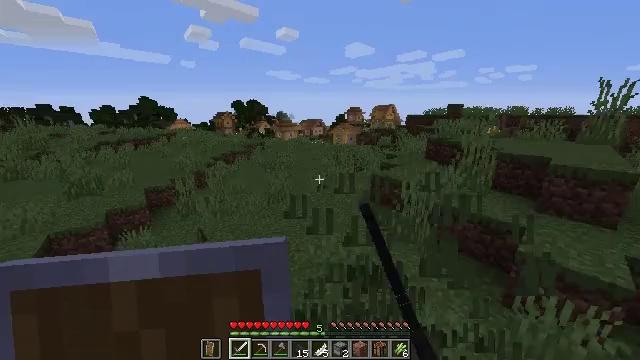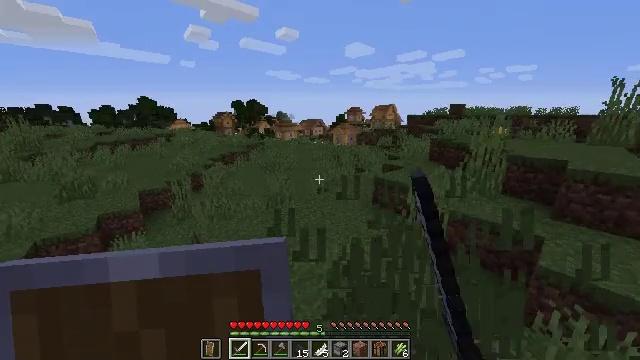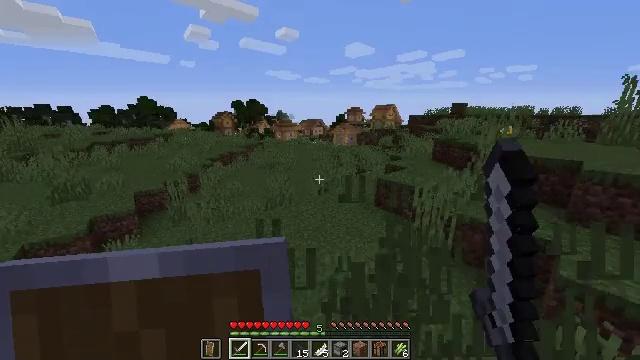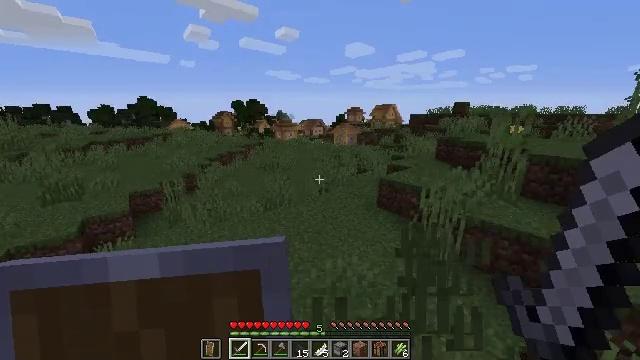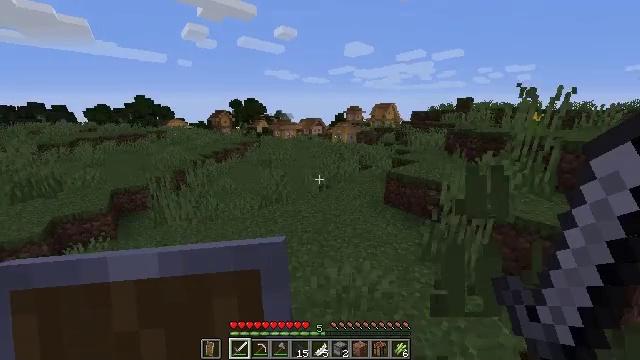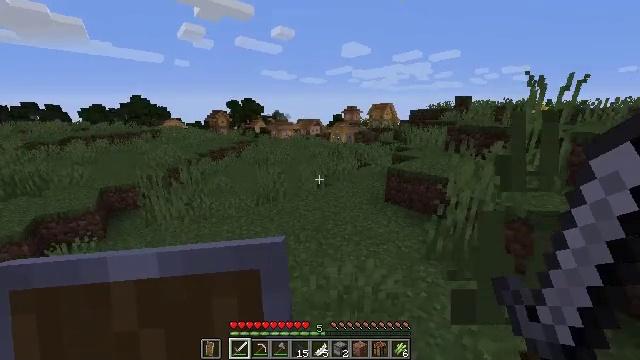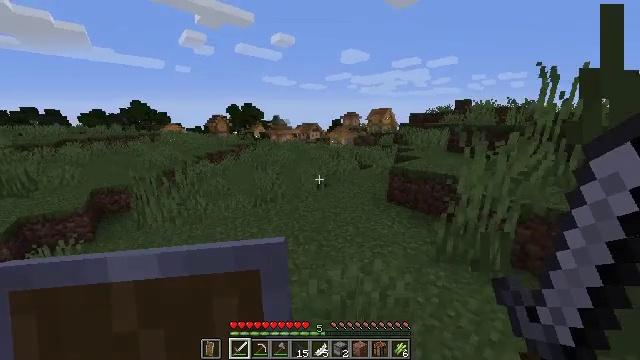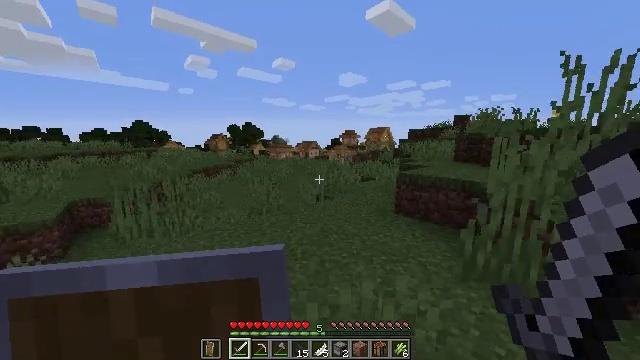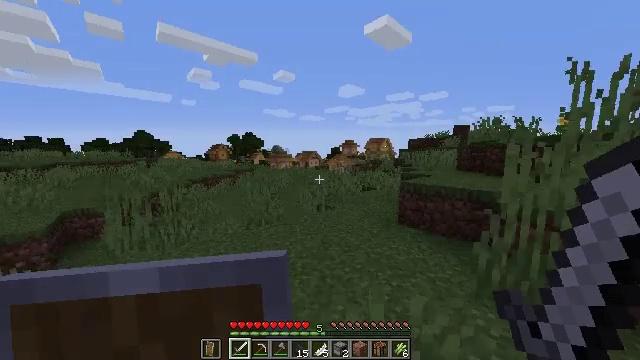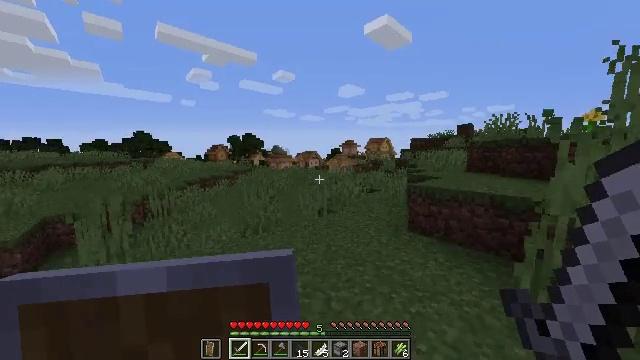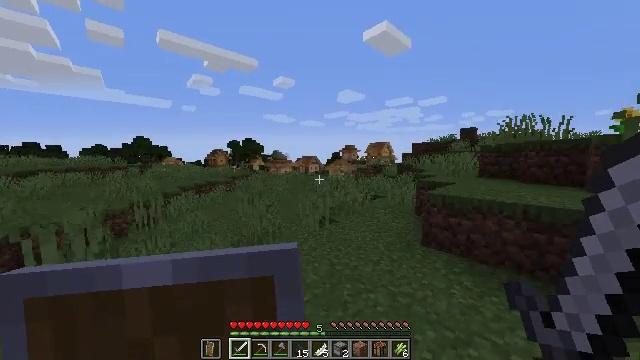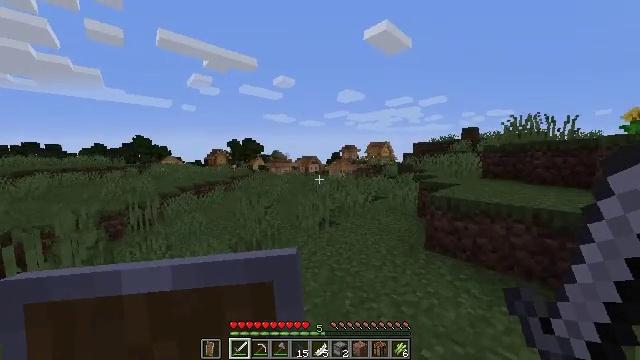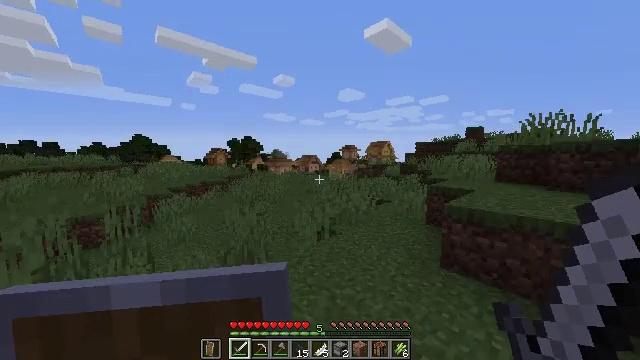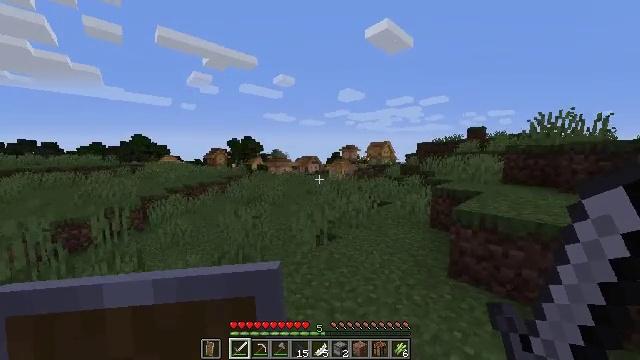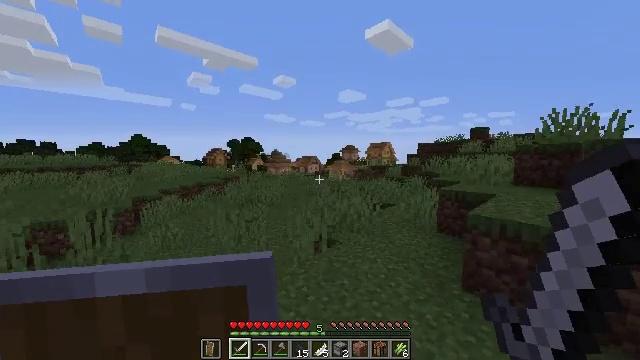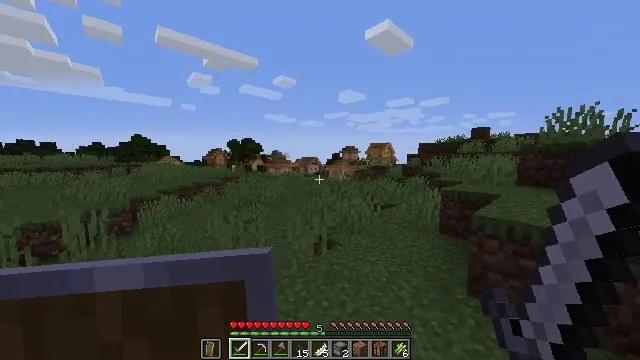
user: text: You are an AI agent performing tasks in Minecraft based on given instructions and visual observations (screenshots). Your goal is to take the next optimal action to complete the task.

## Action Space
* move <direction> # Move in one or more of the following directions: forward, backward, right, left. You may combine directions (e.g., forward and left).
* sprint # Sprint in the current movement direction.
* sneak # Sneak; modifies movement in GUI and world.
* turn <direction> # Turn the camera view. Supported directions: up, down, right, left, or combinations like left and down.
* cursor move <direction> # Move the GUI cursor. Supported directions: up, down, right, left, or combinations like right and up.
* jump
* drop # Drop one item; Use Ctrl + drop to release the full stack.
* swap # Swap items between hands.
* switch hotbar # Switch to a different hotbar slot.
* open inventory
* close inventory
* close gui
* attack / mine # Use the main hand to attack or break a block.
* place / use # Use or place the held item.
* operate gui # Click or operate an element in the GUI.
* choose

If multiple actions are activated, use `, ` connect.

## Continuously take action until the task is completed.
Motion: motion action
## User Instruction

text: Destroy the wheat to collect it.
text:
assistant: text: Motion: move forward, sprint, attack / mine, jump
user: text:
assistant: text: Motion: move forward, sprint, attack / mine, jump
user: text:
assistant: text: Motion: move forward, sprint, attack / mine, jump
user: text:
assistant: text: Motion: move forward, sprint, attack / mine, jump
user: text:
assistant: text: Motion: move forward, sprint, attack / mine, jump
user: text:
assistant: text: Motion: move forward, sprint, turn up, attack / mine
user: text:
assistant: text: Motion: move forward, sprint, turn up, attack / mine
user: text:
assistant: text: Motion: move forward, sprint, turn up, attack / mine
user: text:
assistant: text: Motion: move forward, sprint, attack / mine
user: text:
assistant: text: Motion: move forward, sprint, turn up, attack / mine
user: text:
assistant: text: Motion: move forward, attack / mine
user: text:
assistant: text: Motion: move forward, attack / mine
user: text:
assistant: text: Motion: move forward, attack / mine
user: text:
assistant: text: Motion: move forward, attack / mine
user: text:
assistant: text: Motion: move forward, attack / mine
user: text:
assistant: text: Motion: move forward
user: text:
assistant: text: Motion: move forward, turn right and down
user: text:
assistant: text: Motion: move forward, turn right and down
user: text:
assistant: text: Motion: move forward
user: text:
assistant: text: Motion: move forward
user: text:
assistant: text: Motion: move forward
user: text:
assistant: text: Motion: move forward
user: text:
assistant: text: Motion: move forward
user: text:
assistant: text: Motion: move forward
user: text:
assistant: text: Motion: move forward
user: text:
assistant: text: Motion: move forward, turn up
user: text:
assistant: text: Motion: move forward, turn up
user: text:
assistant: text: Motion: move forward
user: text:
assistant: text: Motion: move forward, turn left
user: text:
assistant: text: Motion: move forward, sprint